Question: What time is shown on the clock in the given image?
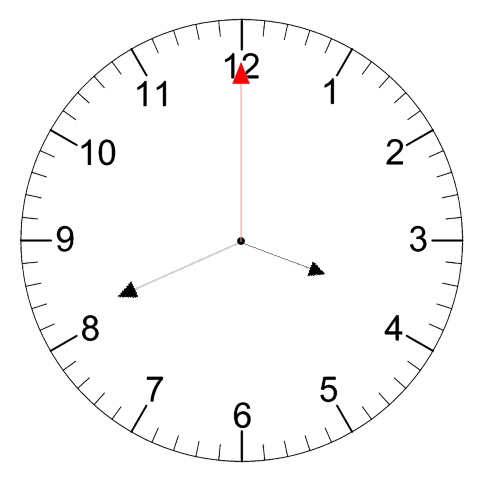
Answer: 03:41:00